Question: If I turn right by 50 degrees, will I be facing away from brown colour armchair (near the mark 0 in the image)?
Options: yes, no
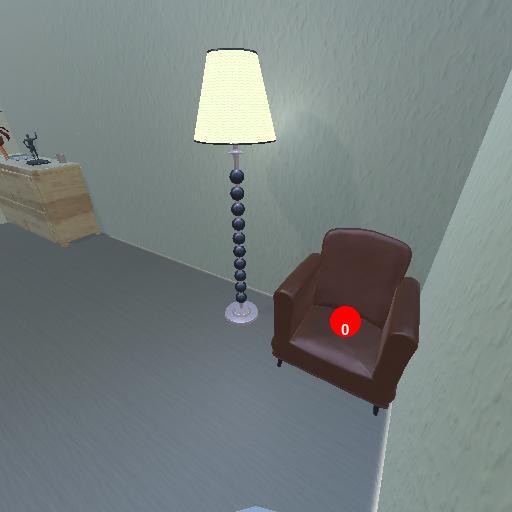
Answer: yes